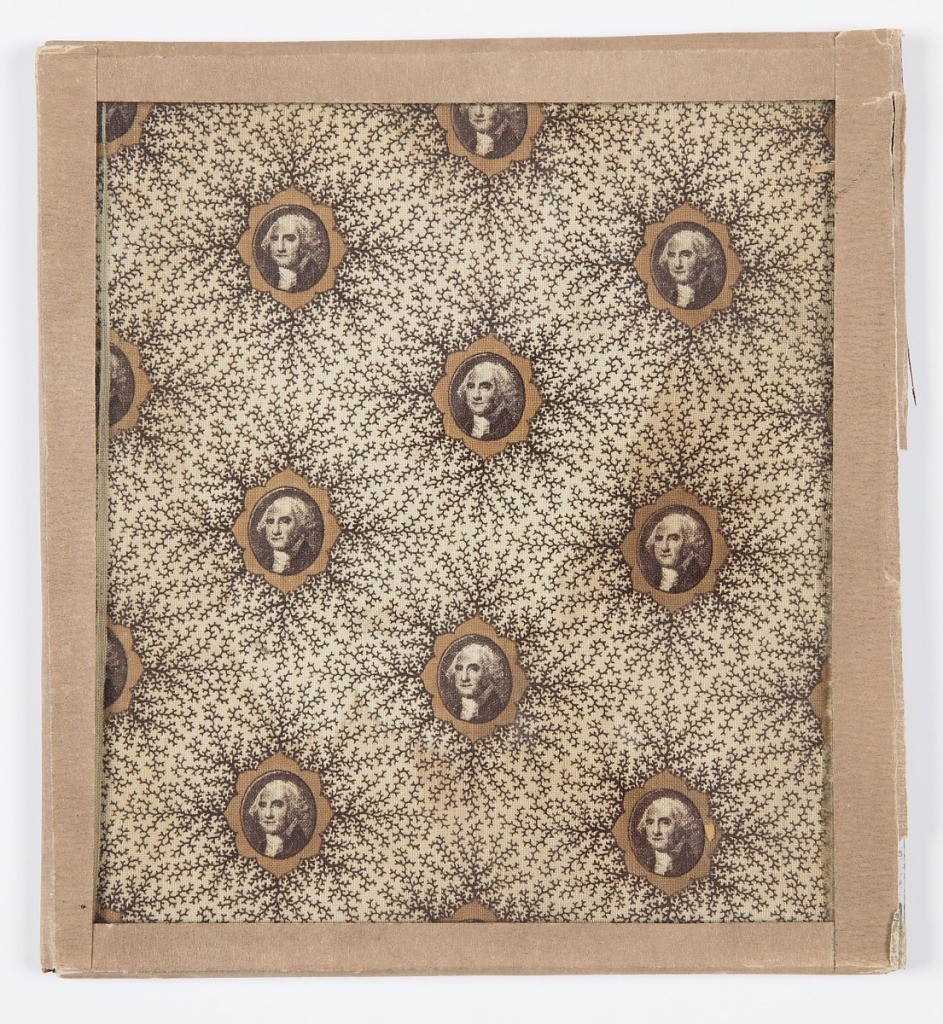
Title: Textile
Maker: George Washington, American, 1732–1799
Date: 1876
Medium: cotton Technique: printed
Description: Commemorative fragment has small offset medallions in a scalloped oval frame containing the portrait of George Washington. Printed on a natural-colored ground, these scalloped medallions have very fine dark branches that radiate outward from each frame.